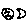
Label: moon